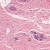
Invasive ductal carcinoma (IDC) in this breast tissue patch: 0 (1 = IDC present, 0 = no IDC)